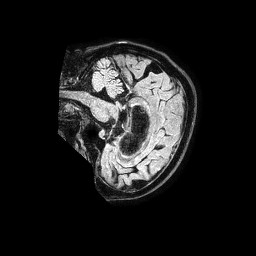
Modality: FLAIR
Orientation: sagittal
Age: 78
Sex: female
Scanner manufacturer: philips
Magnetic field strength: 1.5 T
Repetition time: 4.8 s
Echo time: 0.3 s